Interaction volume radius: 5 \u00c5
Interaction volume height: 10 \u00c5
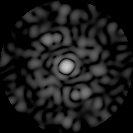
Disorder parameter: 0.8131